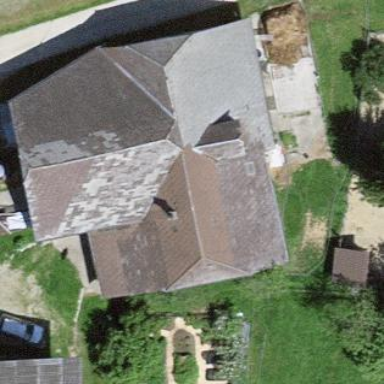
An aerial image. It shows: Farm building.